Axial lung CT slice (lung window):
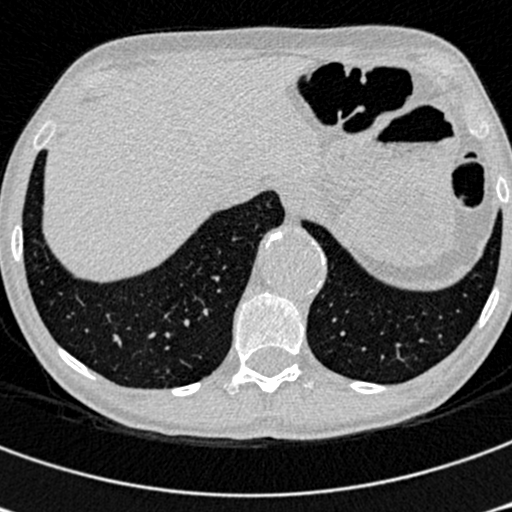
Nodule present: no